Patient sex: M
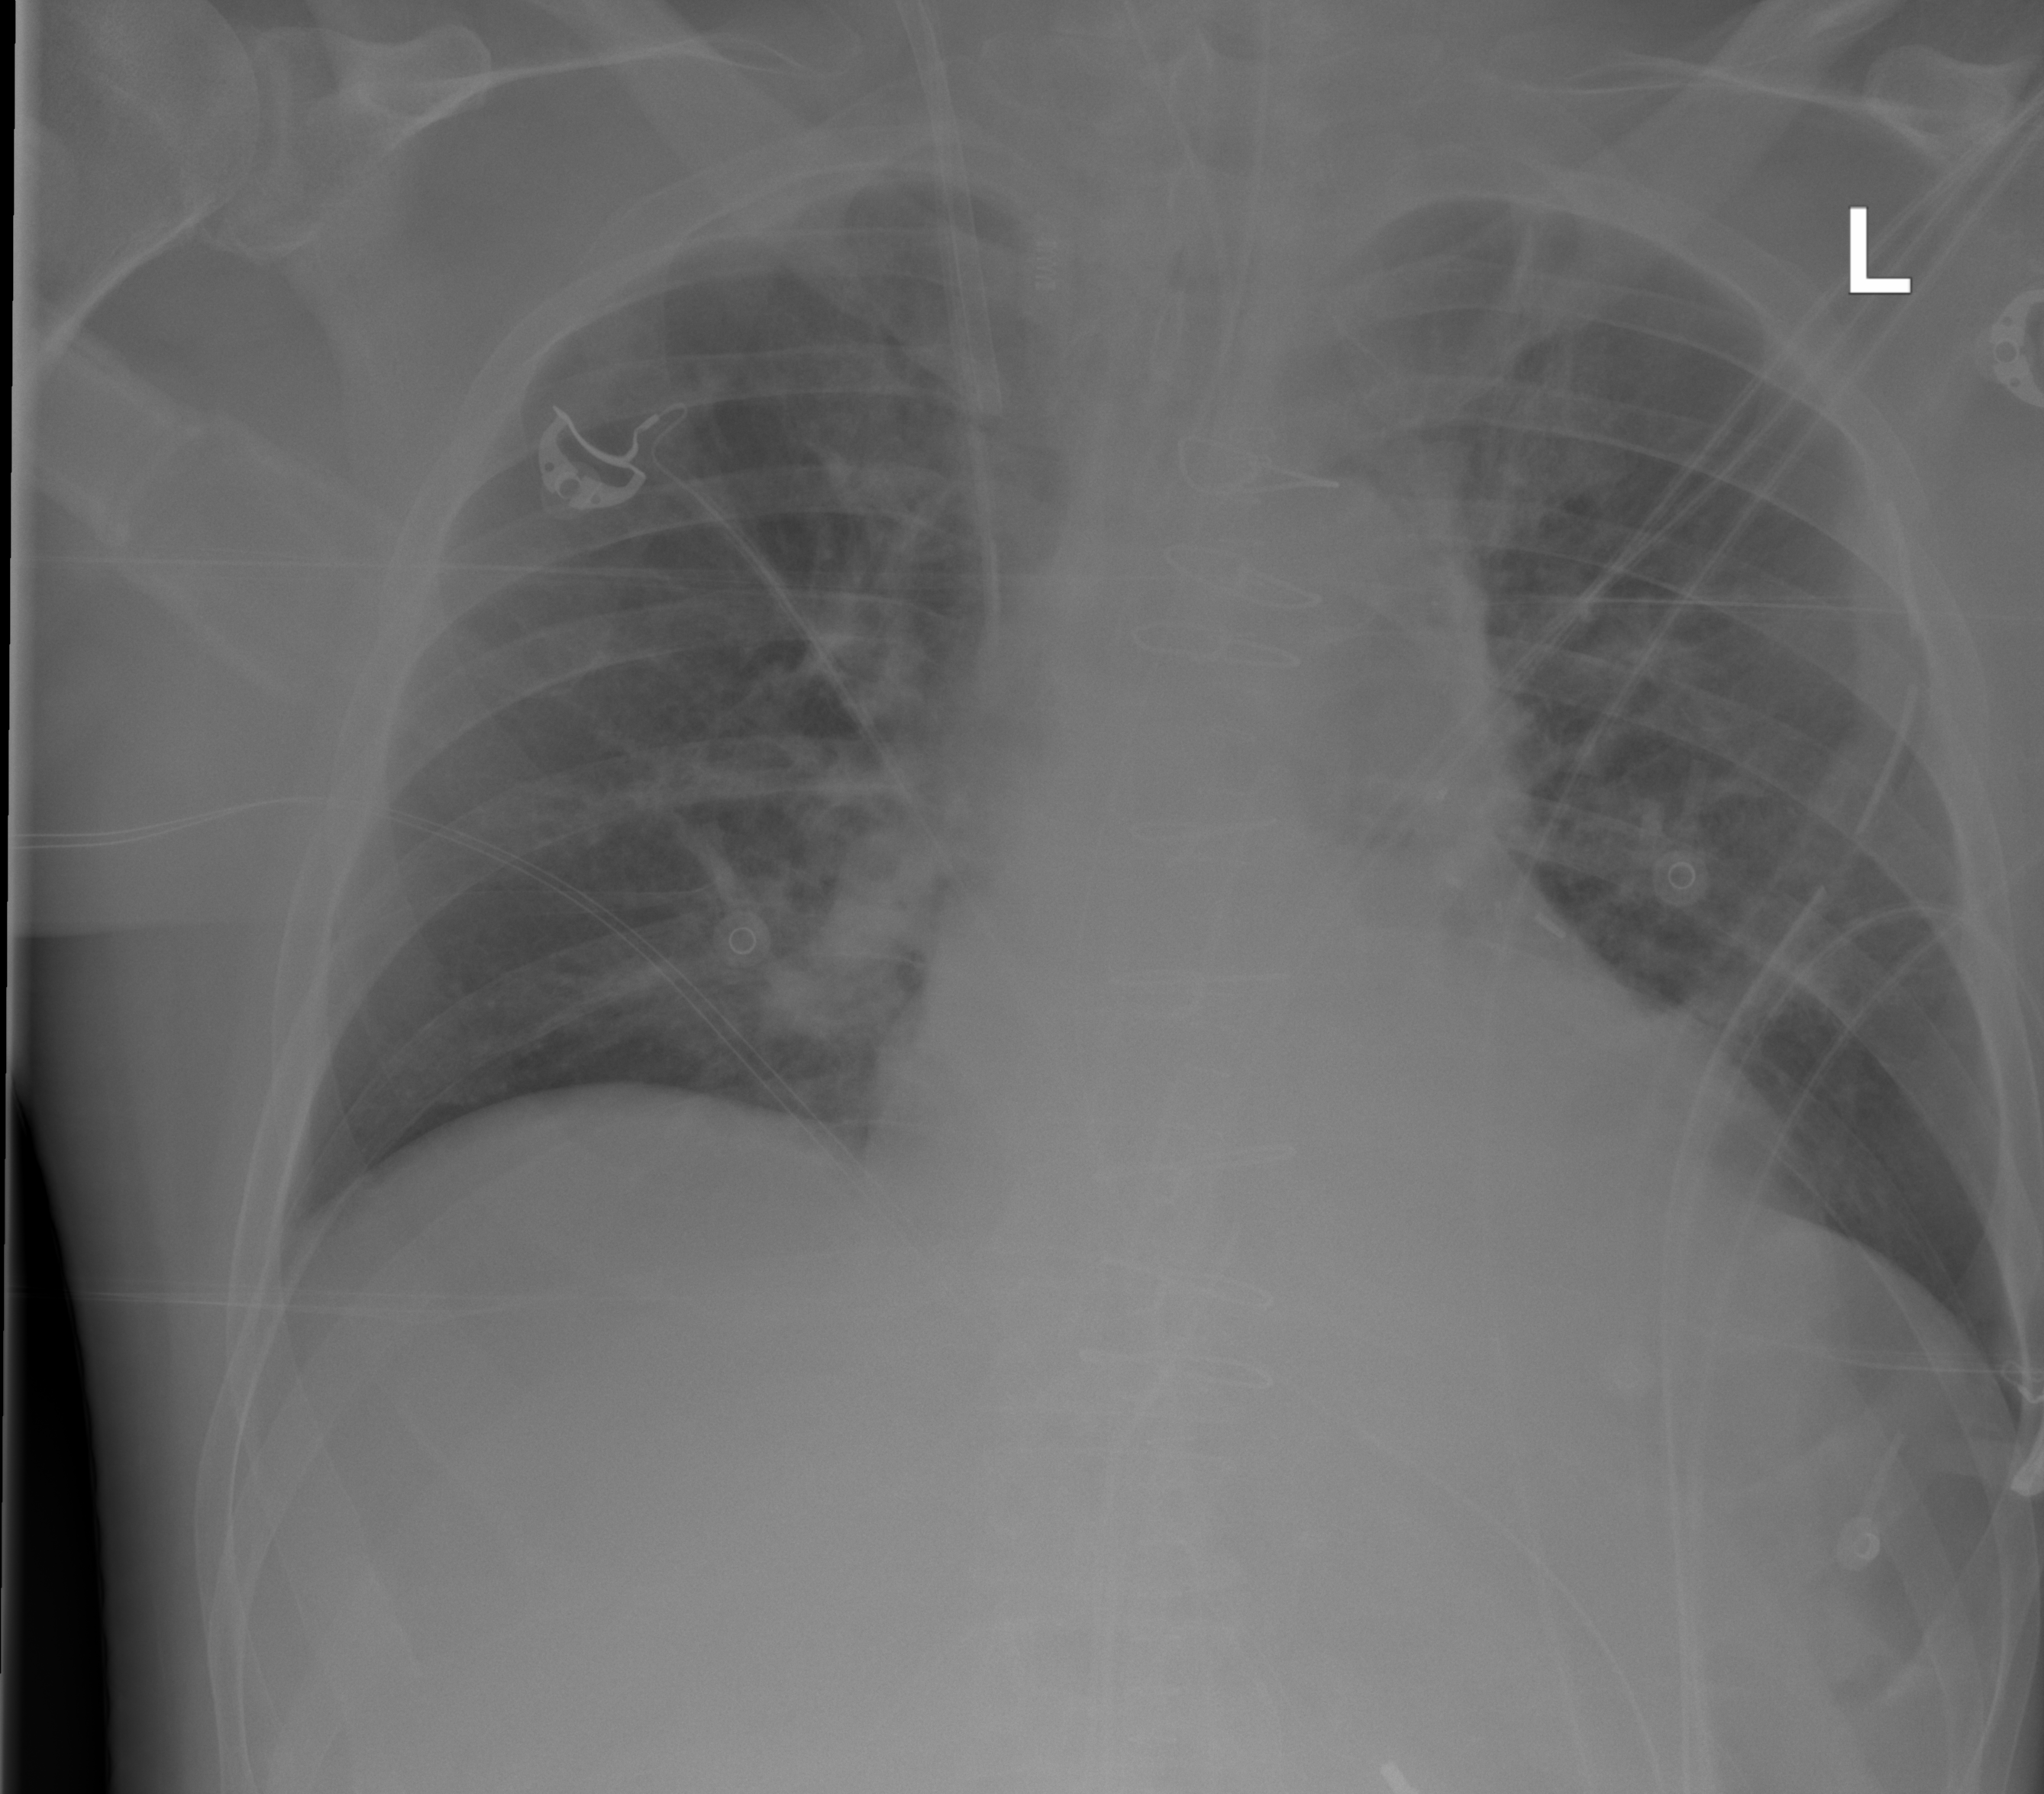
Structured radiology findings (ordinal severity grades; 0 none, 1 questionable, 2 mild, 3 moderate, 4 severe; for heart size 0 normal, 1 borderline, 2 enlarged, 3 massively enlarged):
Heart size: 0
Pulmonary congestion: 0
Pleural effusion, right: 0
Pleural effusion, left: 0
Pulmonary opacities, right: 0
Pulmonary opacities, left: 0
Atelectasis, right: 2
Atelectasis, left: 2